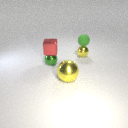
small yellow metal sphere behind large yellow metal sphere